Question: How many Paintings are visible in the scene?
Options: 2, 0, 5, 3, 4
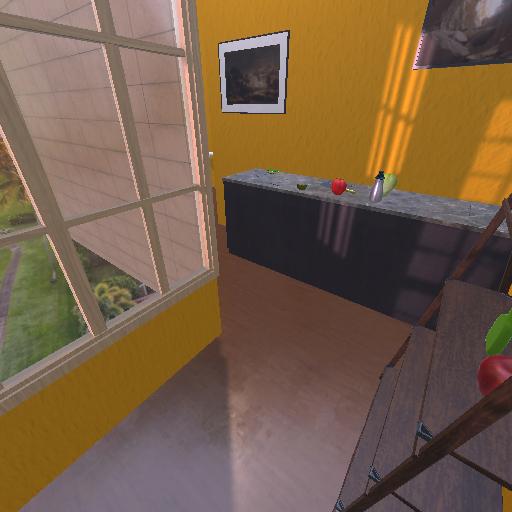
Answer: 2